Field crop: maize
Growth stage: 2
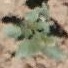
Species: datura